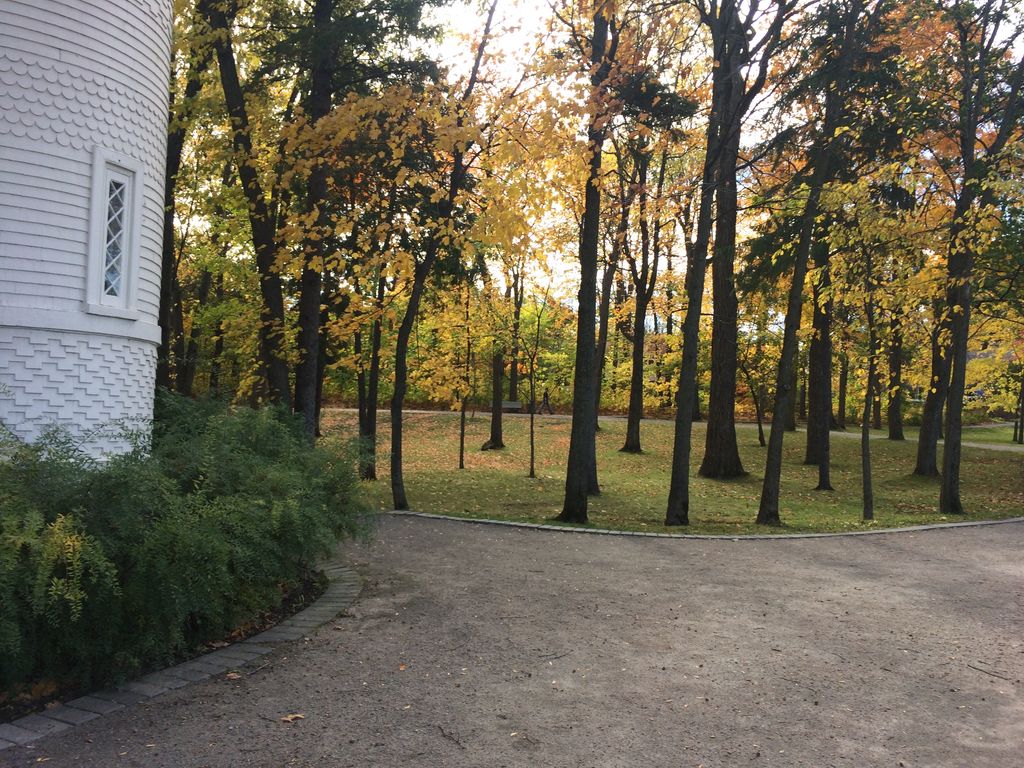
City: quebec_city